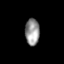
Tissue: skin
Cell type: Others
Senescence score: 0.7128
Nuclear area (px): 377
Mean DAPI intensity: 147.817